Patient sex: F
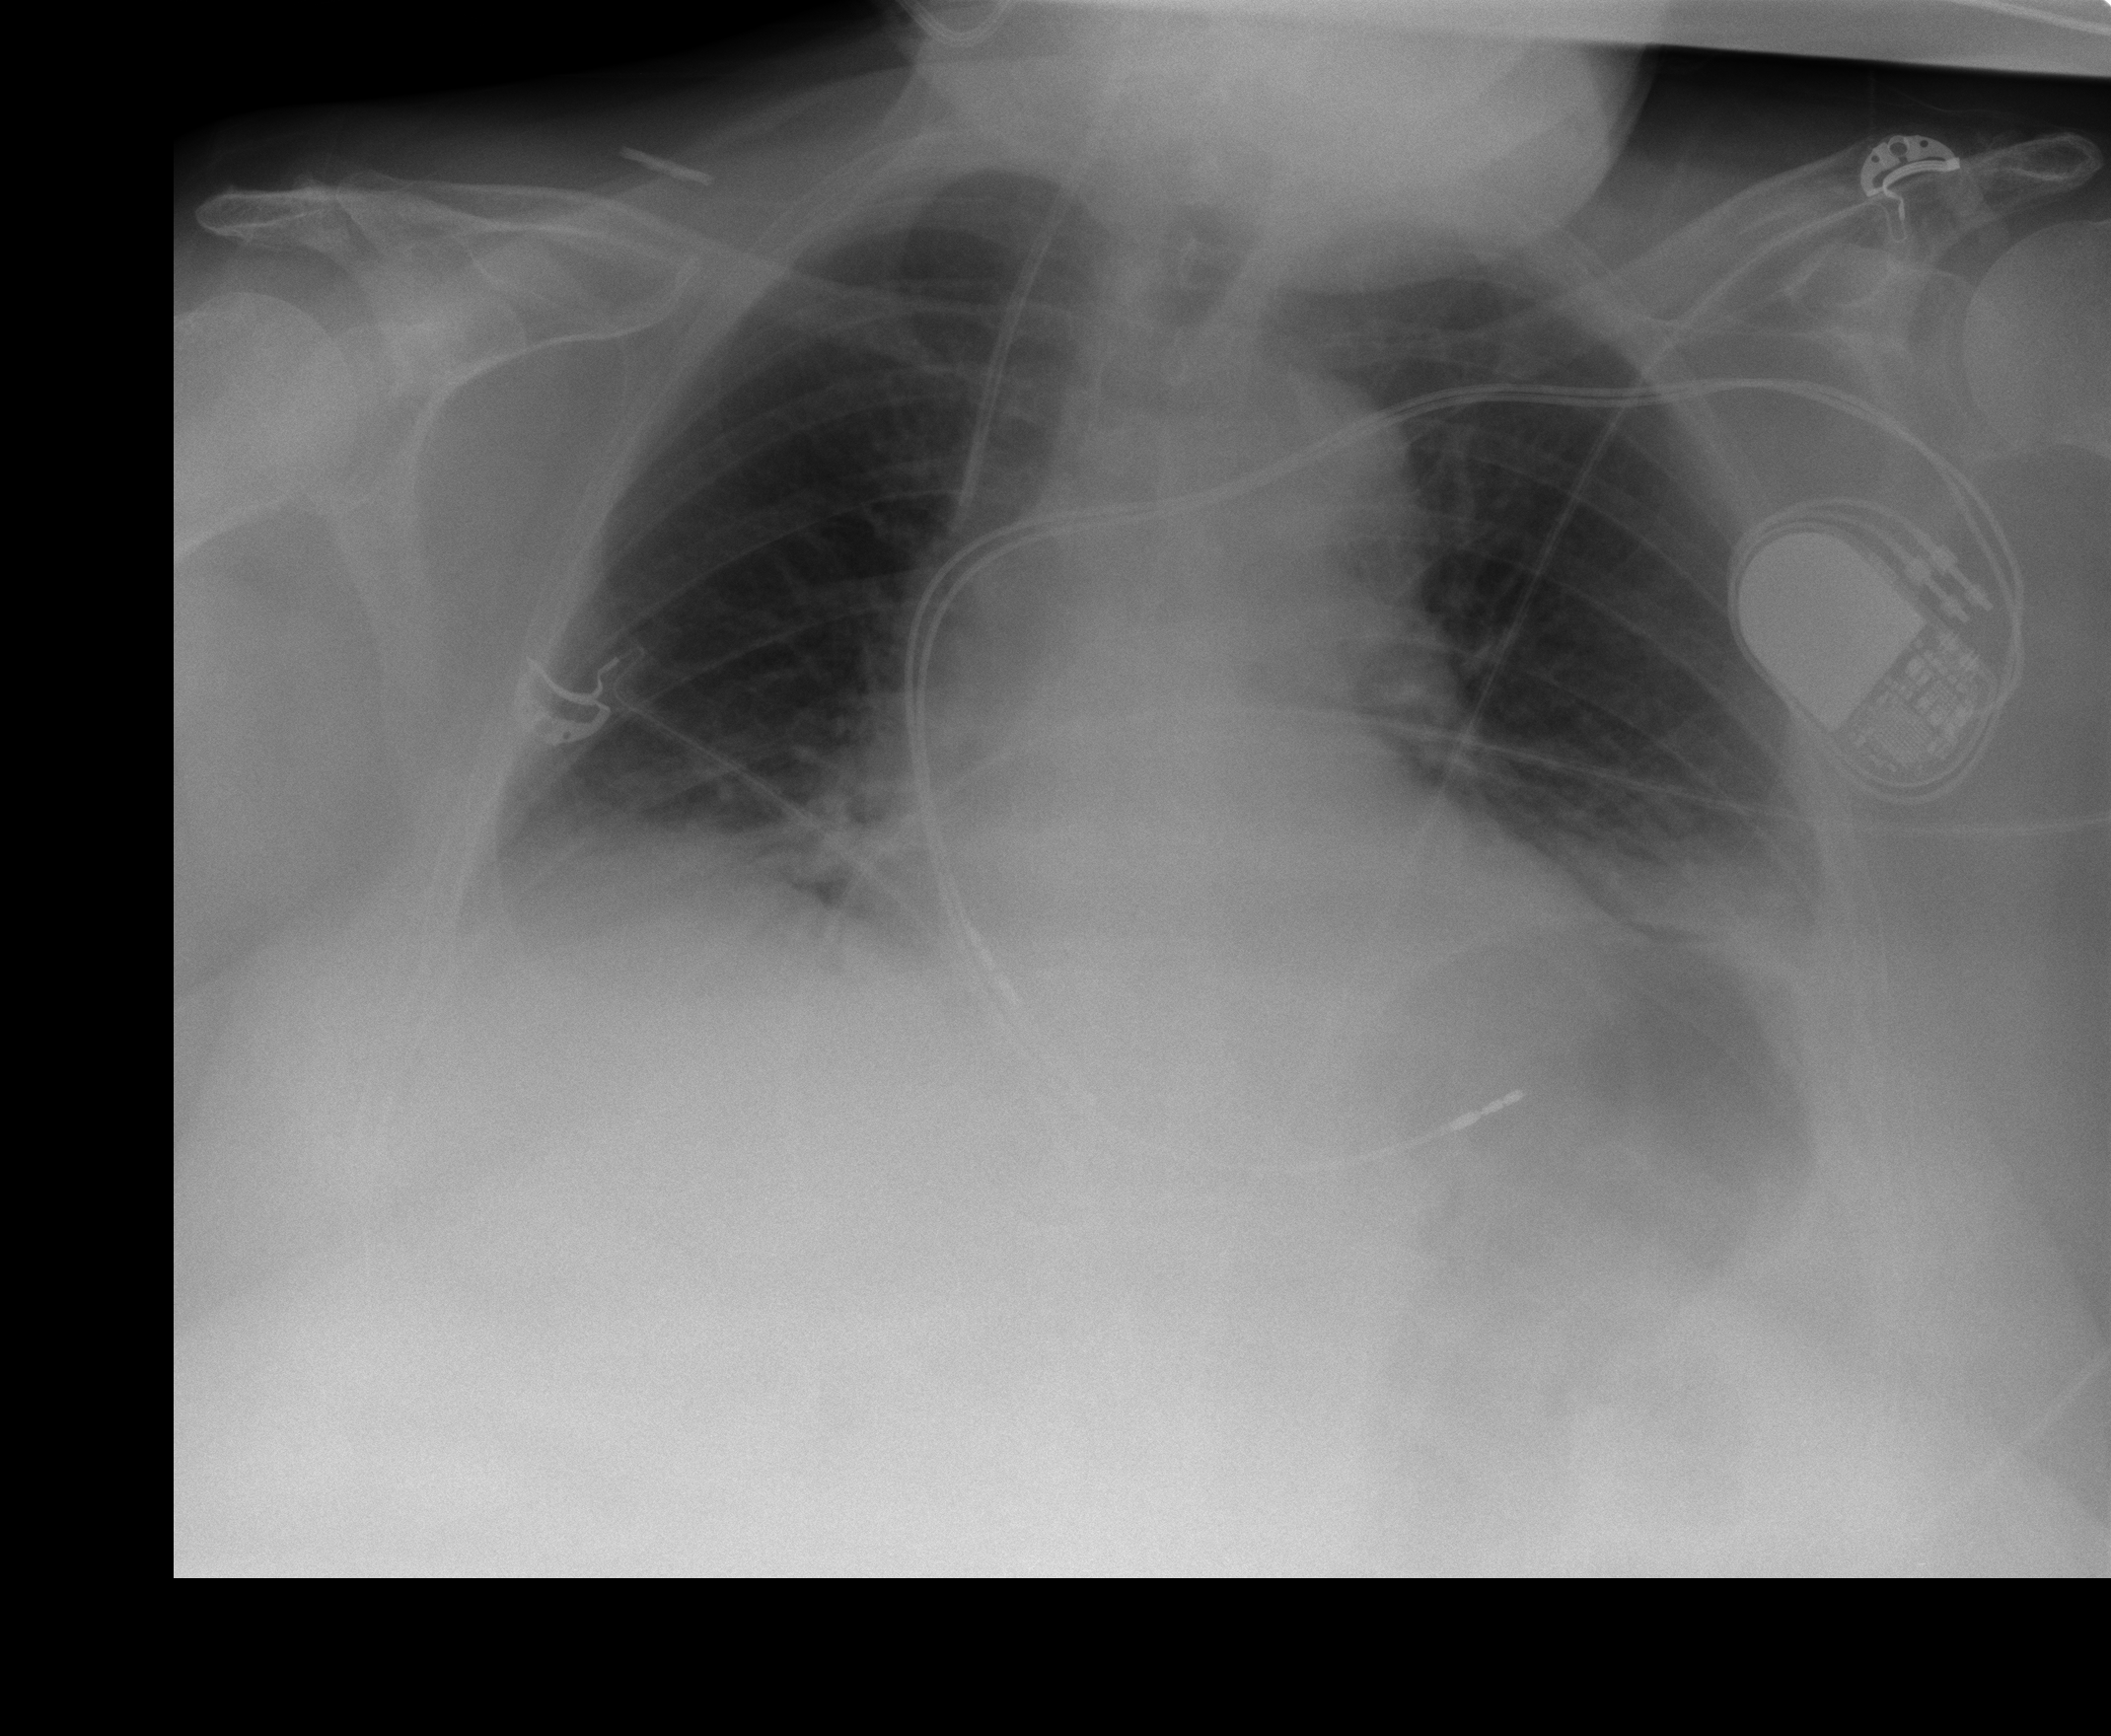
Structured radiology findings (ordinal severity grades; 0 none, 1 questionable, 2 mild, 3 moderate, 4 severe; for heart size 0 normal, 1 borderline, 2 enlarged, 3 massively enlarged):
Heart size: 1
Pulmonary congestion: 0
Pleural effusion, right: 1
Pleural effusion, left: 2
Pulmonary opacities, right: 0
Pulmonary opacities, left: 2
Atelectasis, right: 2
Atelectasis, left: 2